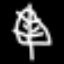
Label: leaf